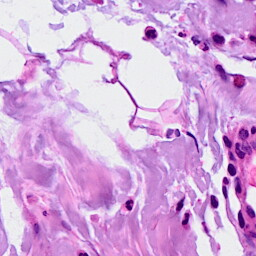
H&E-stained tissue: Breast